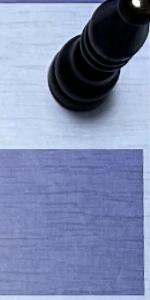
Label: Empty